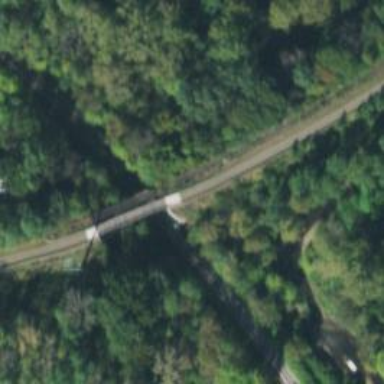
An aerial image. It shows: Bridge for cycleway.